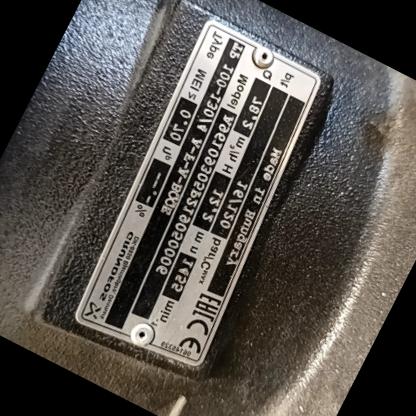
Klasa: tabliczka-znamionowa